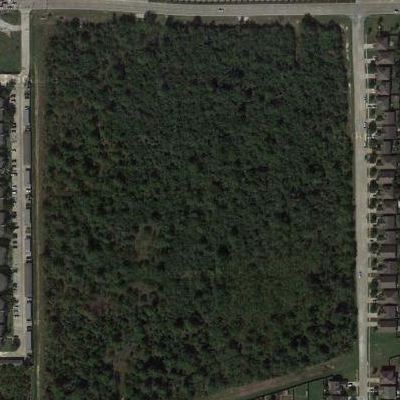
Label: eForest